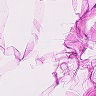
Metastatic tissue present: no